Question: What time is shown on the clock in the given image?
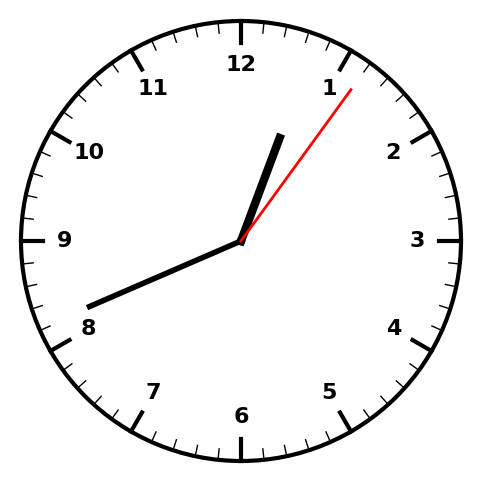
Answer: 12:41:06